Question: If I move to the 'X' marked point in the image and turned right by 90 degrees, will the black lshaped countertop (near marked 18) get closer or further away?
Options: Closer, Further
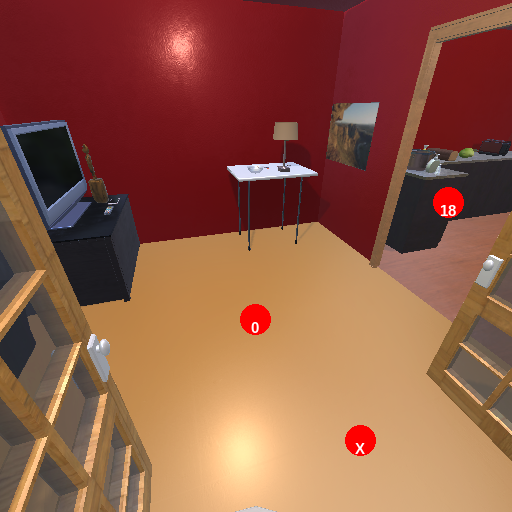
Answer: Closer